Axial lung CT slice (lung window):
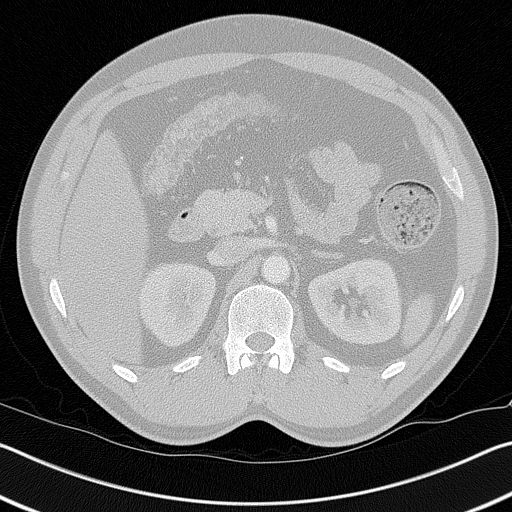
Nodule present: no